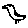
Label: bird